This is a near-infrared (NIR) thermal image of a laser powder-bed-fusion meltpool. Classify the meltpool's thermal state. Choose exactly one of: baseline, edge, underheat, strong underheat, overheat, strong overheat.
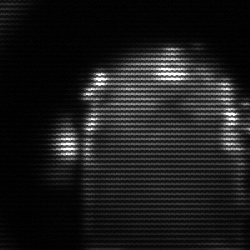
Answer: baseline